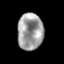
Tissue: prostate
Cell type: T cells
Senescence score: 0.3083
Nuclear area (px): 924
Mean DAPI intensity: 157.773